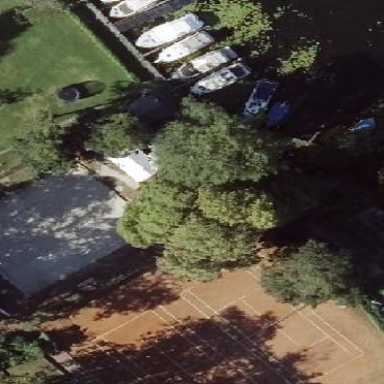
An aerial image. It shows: Tennis court in leisure pitch.